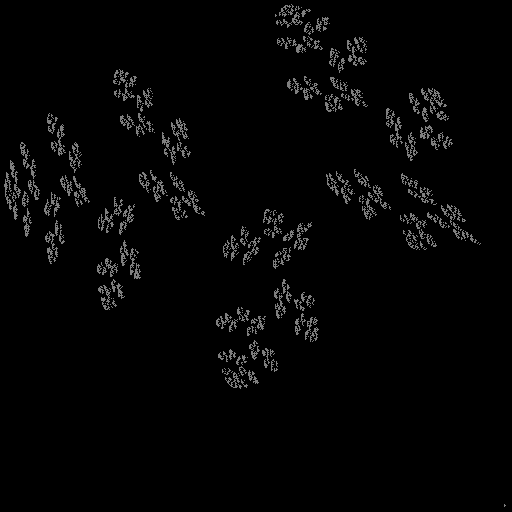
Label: bud